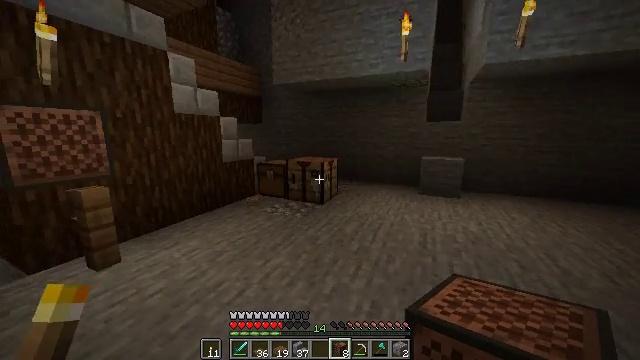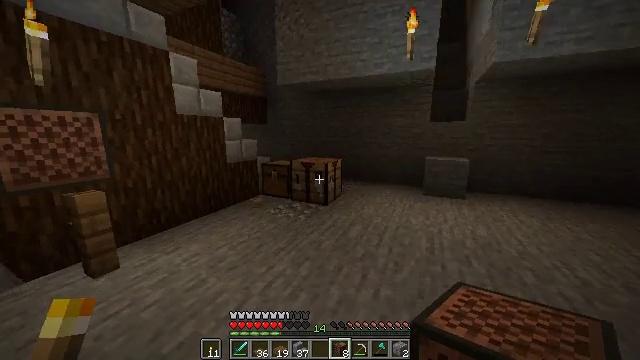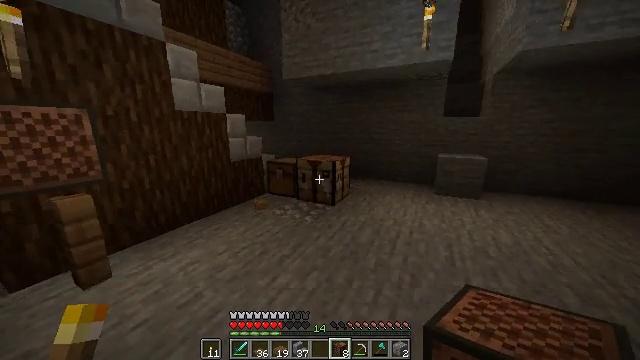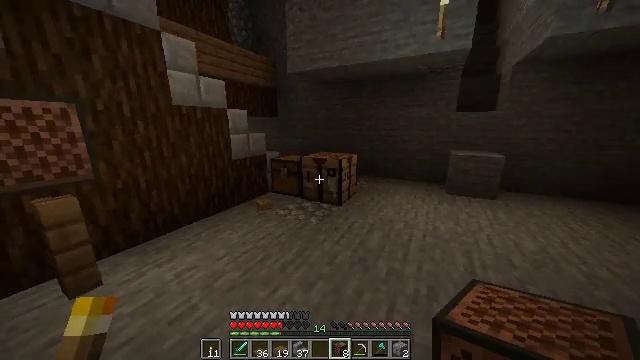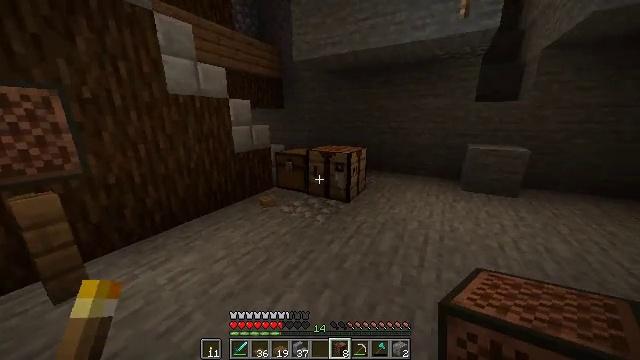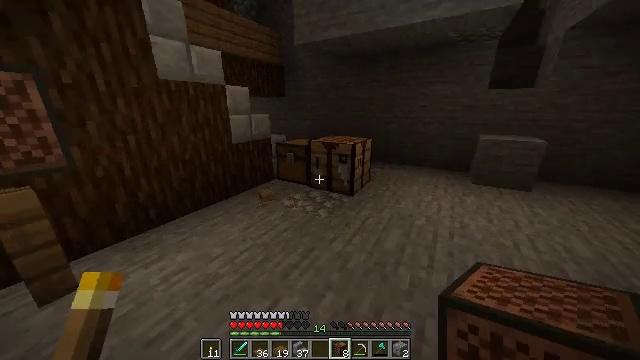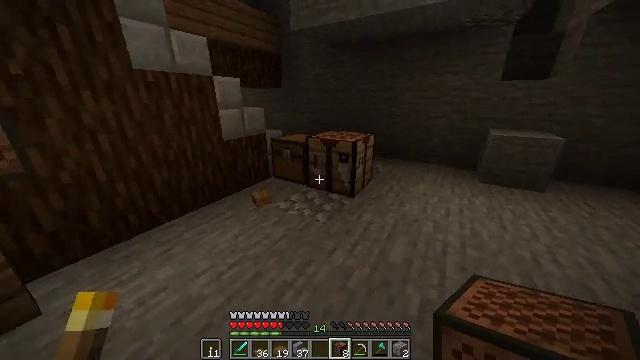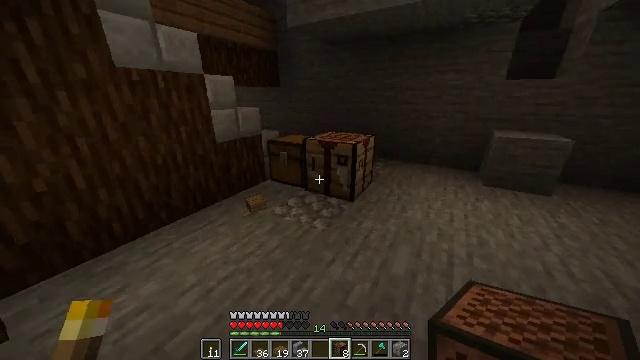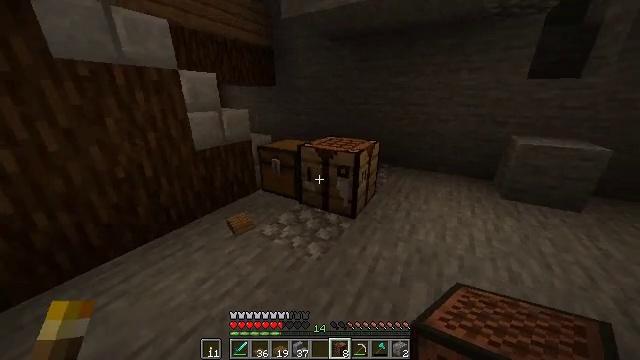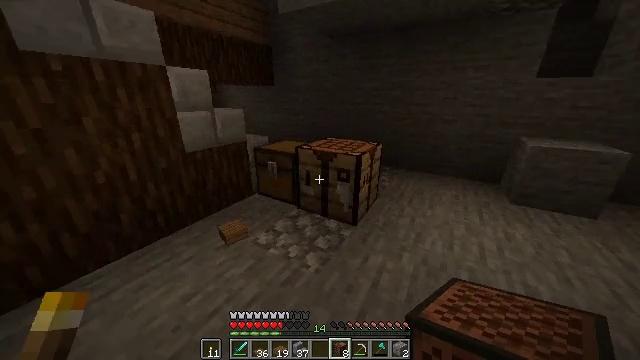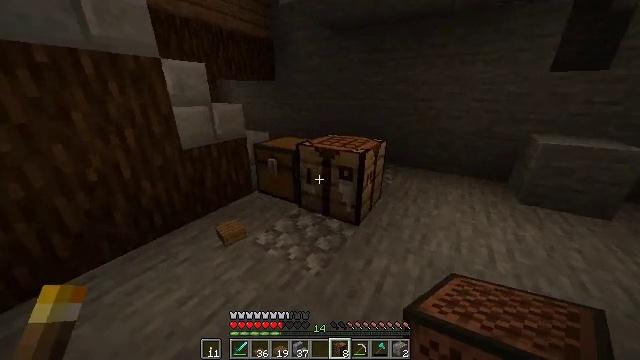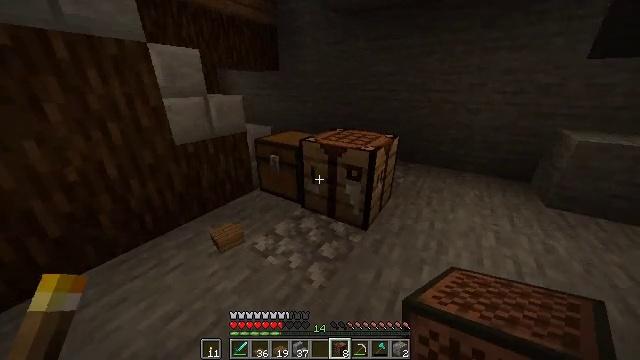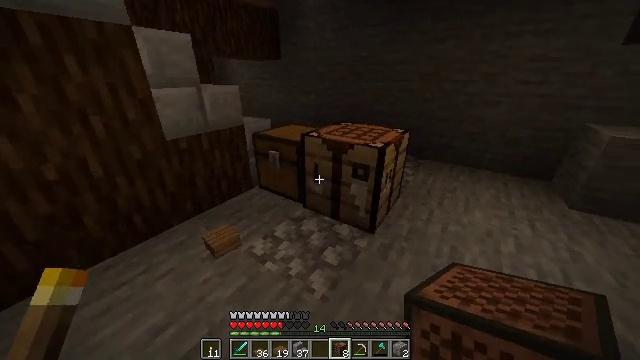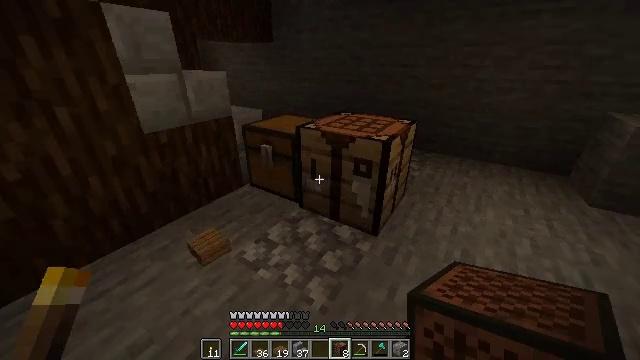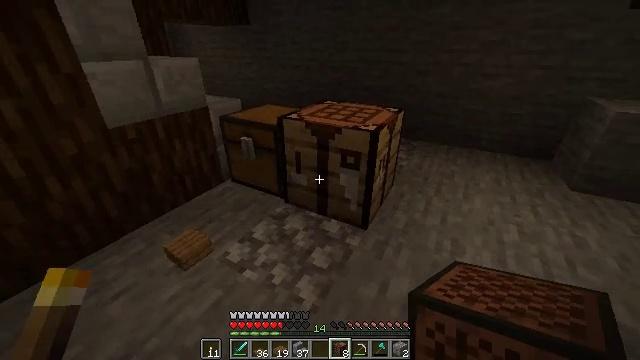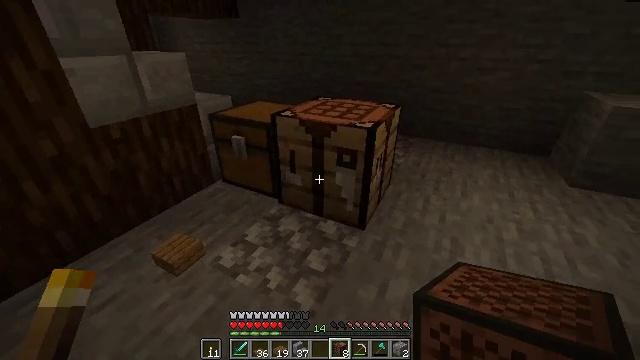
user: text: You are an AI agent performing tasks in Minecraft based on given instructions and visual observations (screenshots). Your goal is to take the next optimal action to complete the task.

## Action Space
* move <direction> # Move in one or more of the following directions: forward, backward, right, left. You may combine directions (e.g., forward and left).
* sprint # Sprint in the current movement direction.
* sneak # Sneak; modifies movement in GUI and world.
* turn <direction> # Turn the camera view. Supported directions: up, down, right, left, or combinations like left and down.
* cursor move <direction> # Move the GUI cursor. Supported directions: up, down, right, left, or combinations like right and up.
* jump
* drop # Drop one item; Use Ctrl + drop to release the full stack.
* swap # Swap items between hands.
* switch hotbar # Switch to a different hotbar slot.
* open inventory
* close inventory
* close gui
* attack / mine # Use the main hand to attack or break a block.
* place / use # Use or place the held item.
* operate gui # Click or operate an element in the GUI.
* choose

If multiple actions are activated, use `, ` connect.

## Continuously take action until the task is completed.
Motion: motion action
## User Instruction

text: Collect wheat crops.
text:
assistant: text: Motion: move forward, sprint
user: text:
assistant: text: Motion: move forward, sprint, turn left and down
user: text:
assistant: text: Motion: move forward, turn left and down
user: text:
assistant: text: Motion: move forward, turn left and down
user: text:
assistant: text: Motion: move forward, turn down
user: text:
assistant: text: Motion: move forward, turn down
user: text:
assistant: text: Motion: move forward
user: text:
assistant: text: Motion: move forward
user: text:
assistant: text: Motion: move forward
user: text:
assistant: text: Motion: move forward, turn down
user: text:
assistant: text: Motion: turn left and down
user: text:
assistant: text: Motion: turn down
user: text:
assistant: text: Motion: turn down
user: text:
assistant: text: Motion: turn right and down
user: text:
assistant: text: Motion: turn right
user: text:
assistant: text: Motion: no_op
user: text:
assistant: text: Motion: use / place
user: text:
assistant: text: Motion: use / place
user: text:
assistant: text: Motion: use / place
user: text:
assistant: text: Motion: no_op
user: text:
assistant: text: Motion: no_op
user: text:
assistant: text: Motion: open gui
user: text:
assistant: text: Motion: no_op
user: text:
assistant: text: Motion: no_op
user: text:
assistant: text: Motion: no_op
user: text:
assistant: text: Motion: no_op
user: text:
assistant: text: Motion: no_op
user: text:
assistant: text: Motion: no_op
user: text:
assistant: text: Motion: no_op
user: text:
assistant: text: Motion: cursor move right